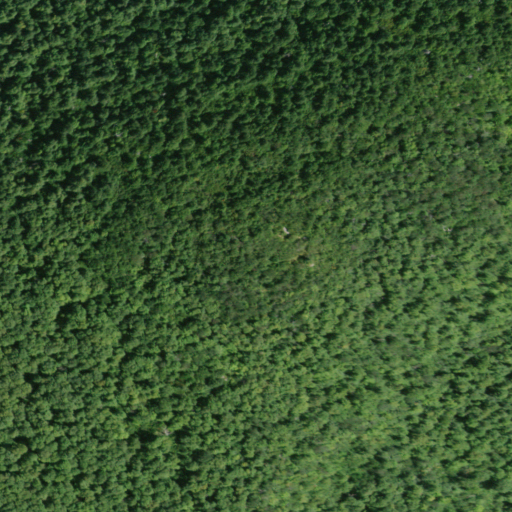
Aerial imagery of mountains in New York named Blackhead Mountains containing mixed forest and deciduous forest